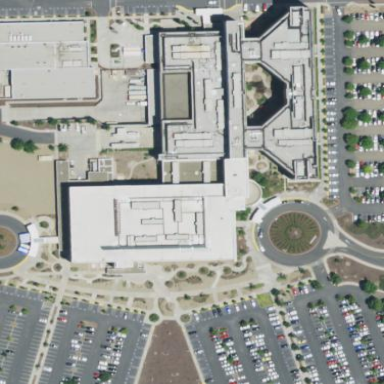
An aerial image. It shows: Healthcare facility identified as hospital.